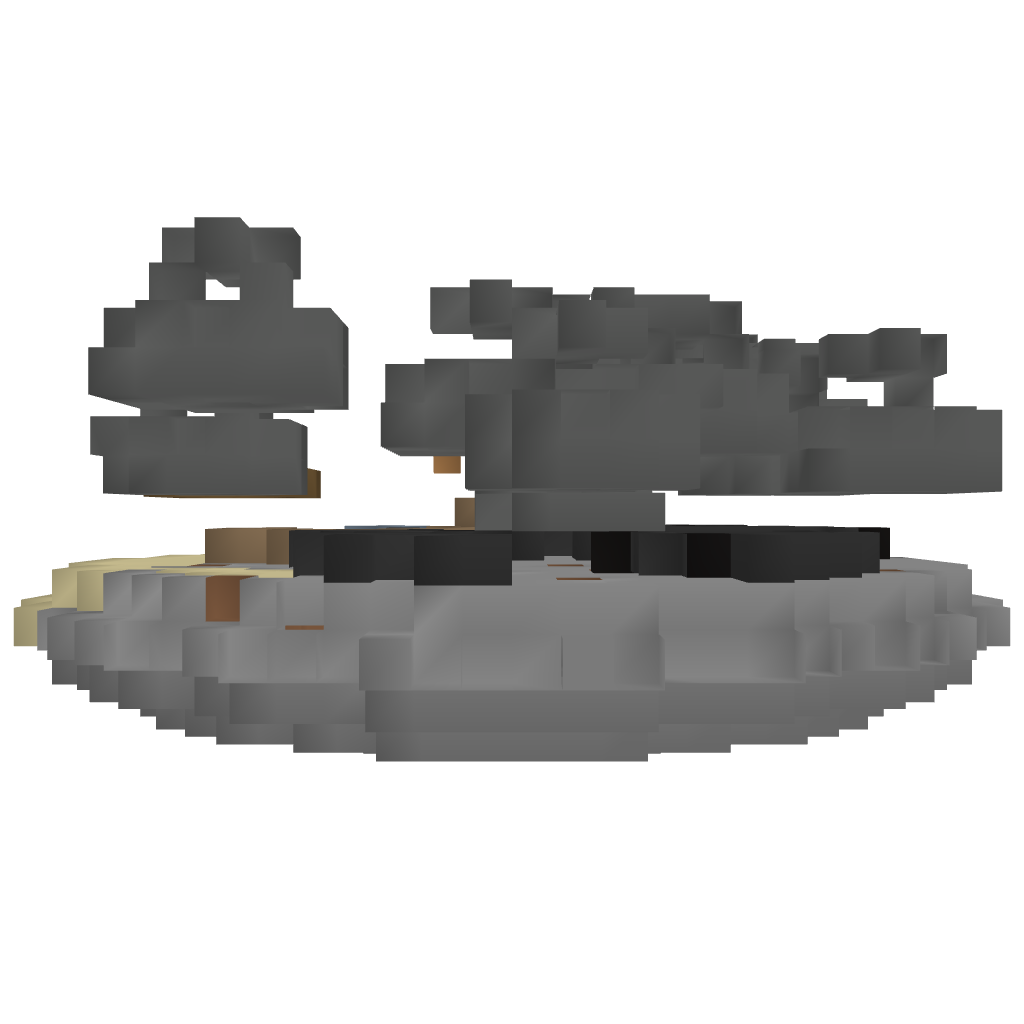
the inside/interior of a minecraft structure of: small floating island